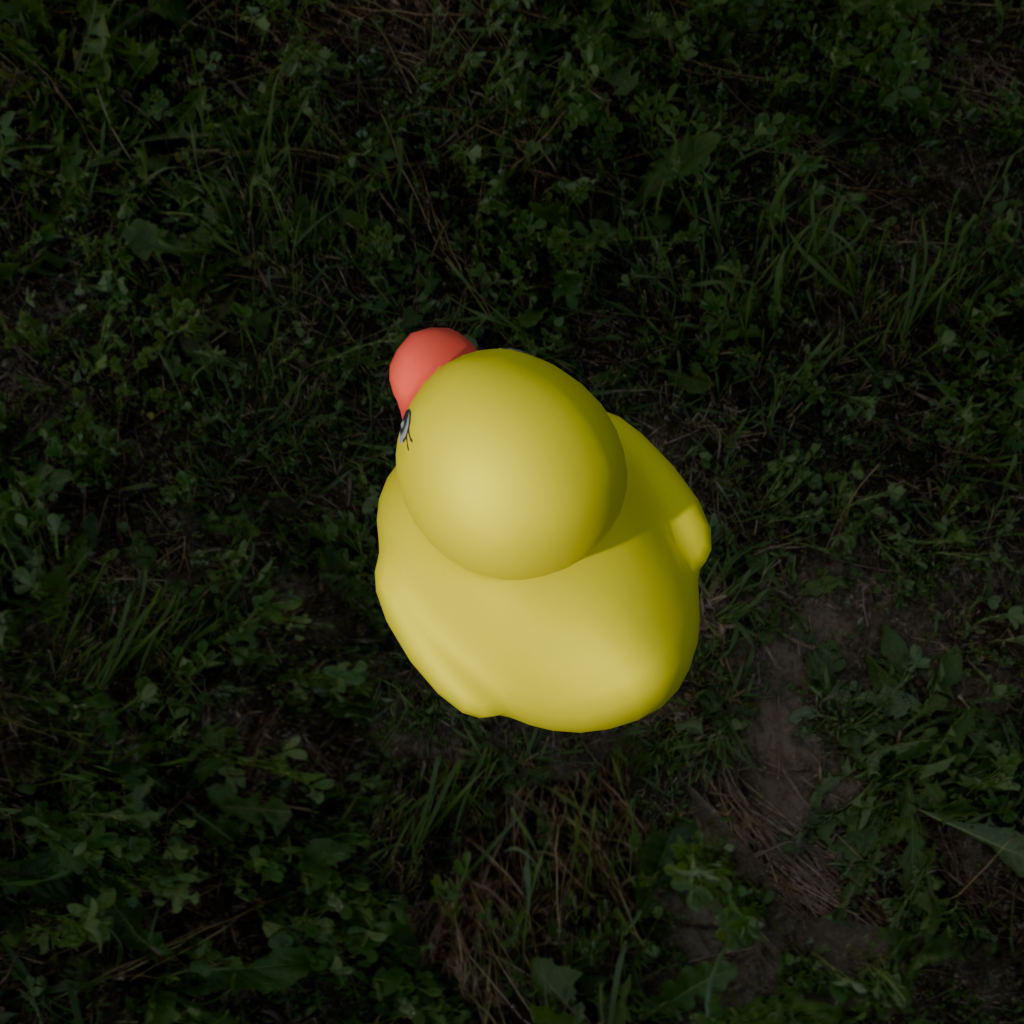
an image of a yellow rubber duck seen from <back_left_top> in a green field under a cloudy sky at sunset.